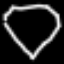
Label: diamond